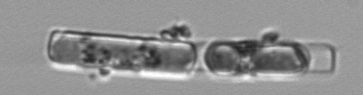
Label: Guinardia_delicatula